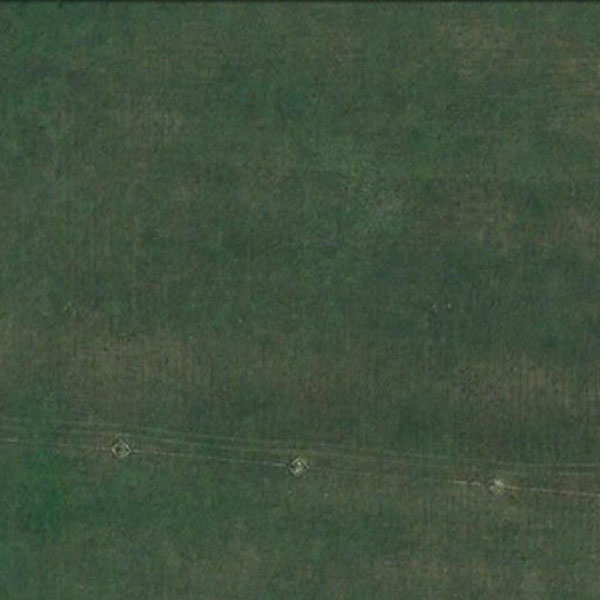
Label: Meadow